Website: walmart
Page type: account-selection
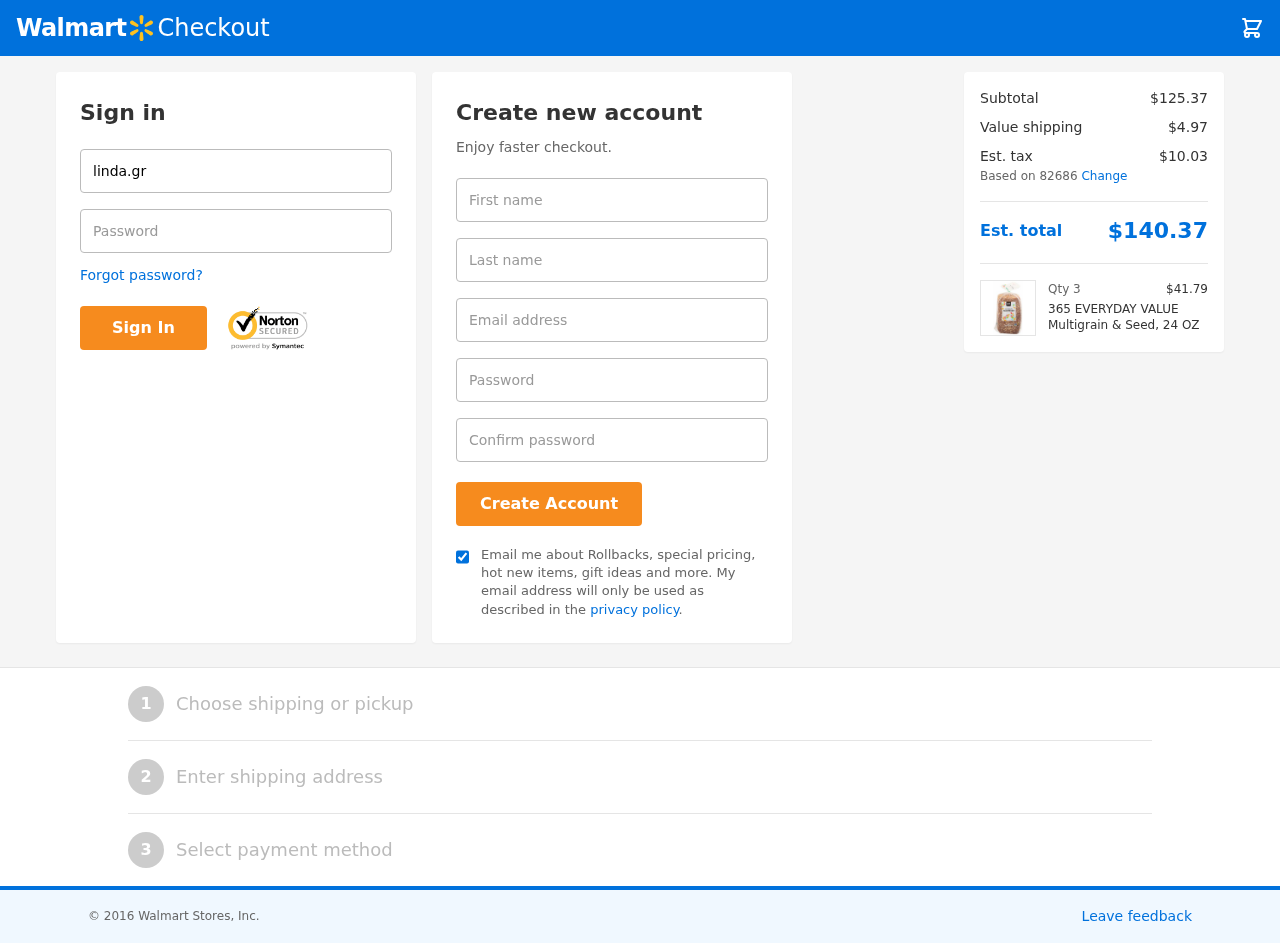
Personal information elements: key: PII_EMAIL
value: linda_griffith@gmail.com
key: PII_FIRSTNAME
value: Linda
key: PII_LASTNAME
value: Griffith
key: PII_LOGIN_USERNAME
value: linda.griffith
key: PII_POSTCODE
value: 82686
Product elements: key: PRODUCT1_NAME
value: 365 EVERYDAY VALUE Multigrain & Seed, 24 OZ
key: PRODUCT1_PRICE
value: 41.79
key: PRODUCT1_QUANTITY
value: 3
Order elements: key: ORDER_SUBTOTAL
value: $125.37
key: ORDER_SHIPPING_COST
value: $4.97
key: ORDER_TAX
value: $10.03
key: ORDER_TOTAL
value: $140.37